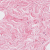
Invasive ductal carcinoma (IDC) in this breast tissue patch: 0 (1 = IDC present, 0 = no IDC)